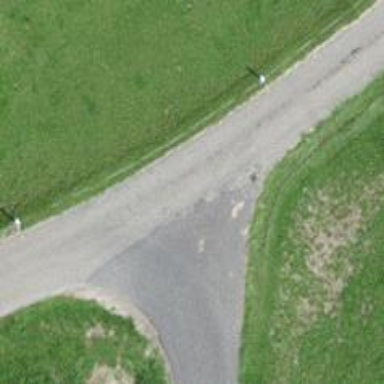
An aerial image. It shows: Unclassified road with asphalt surface.